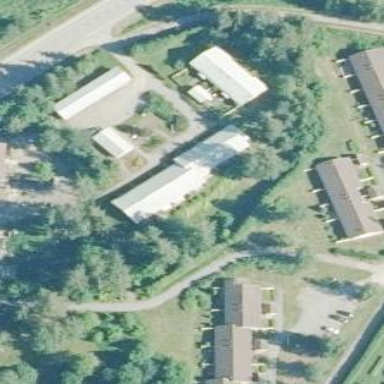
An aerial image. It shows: Terrace building.